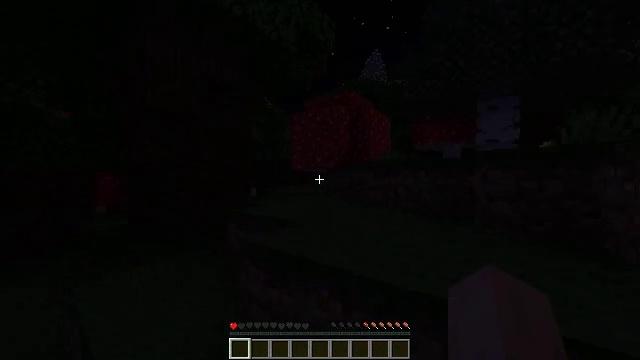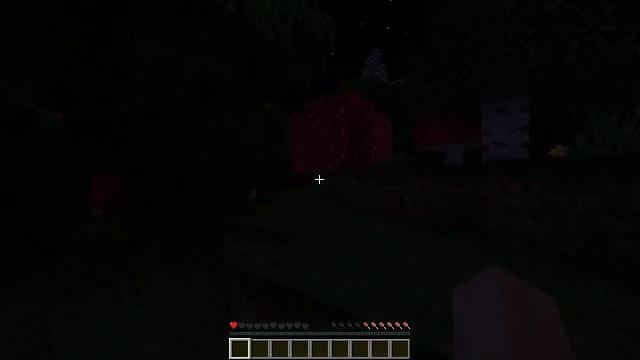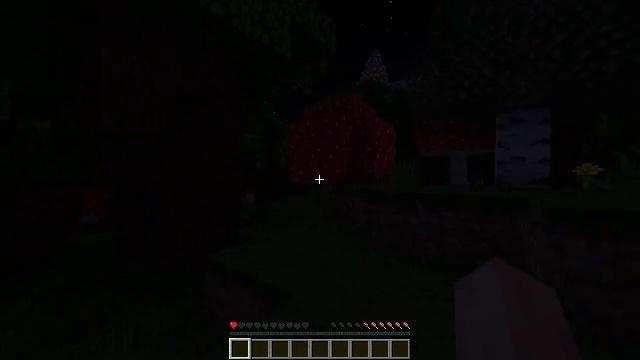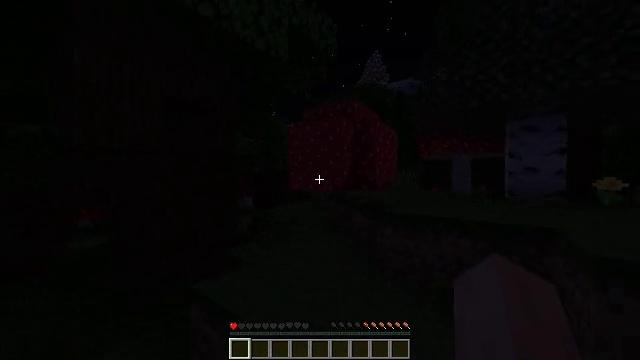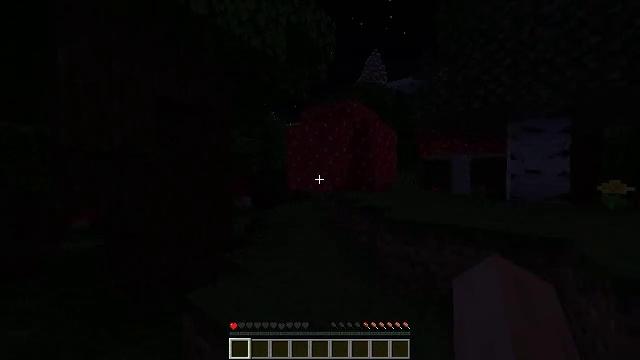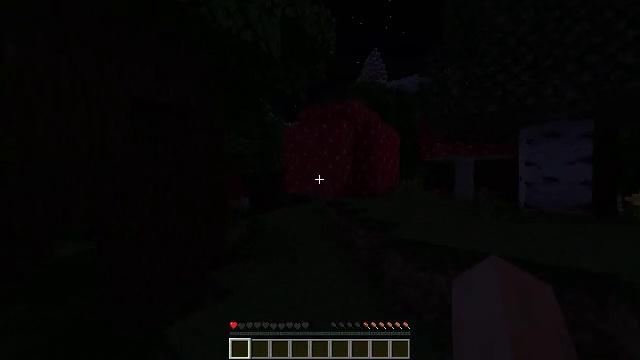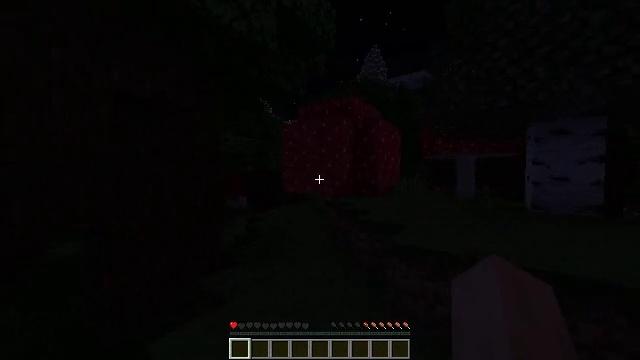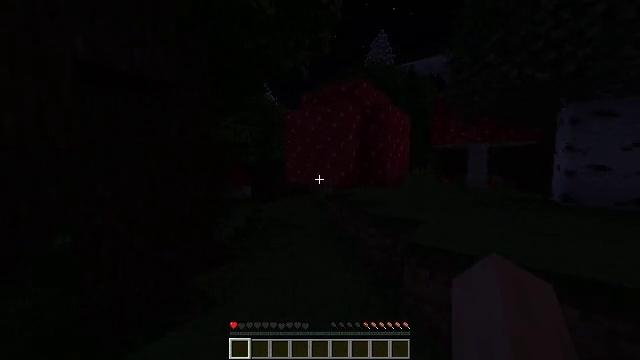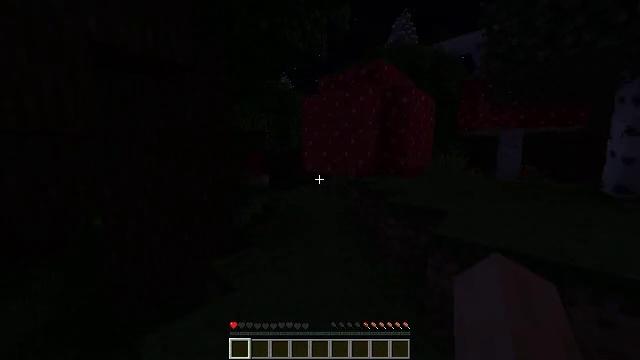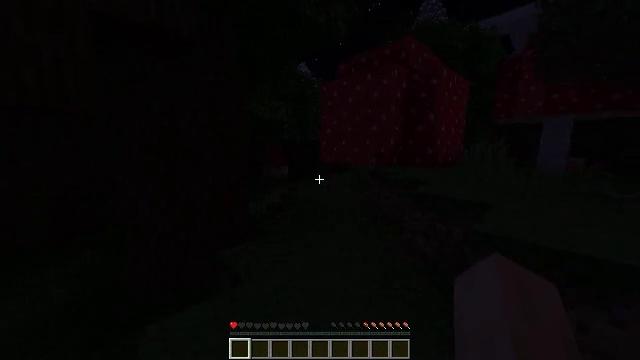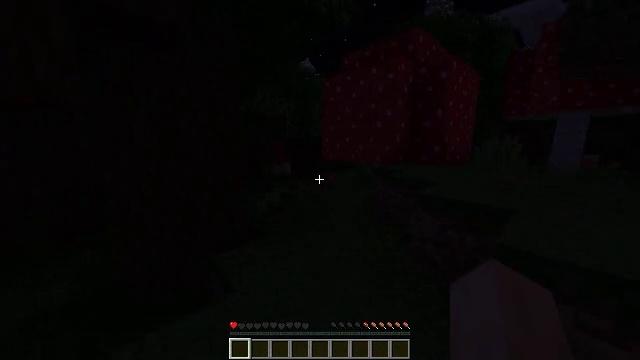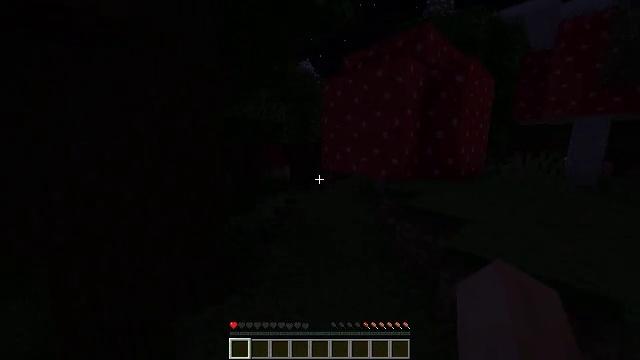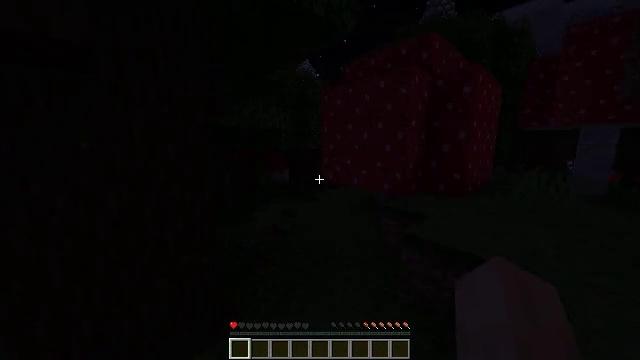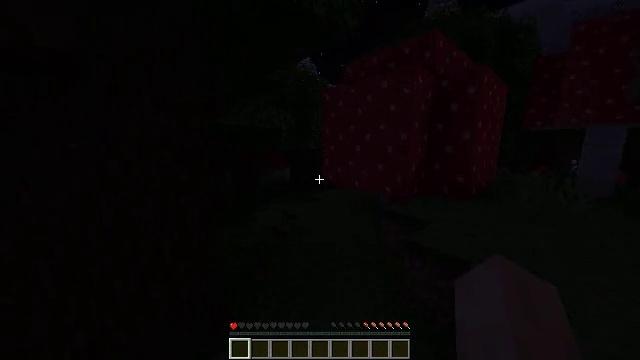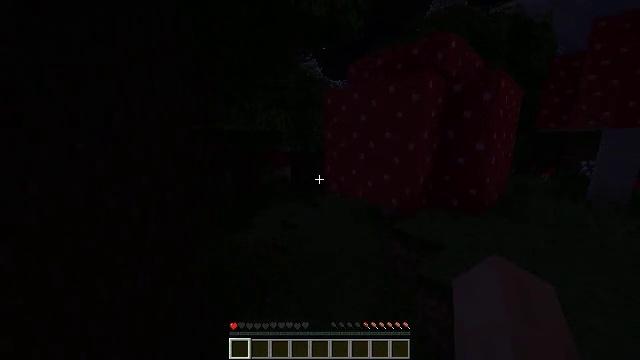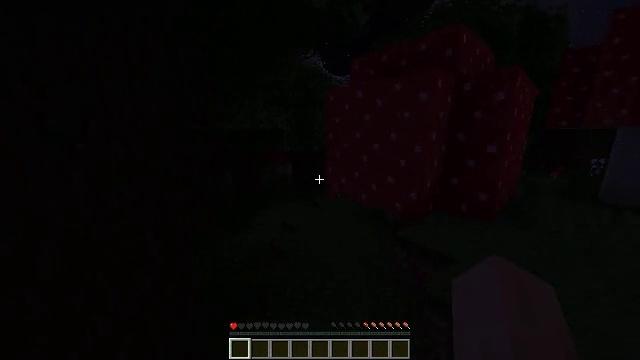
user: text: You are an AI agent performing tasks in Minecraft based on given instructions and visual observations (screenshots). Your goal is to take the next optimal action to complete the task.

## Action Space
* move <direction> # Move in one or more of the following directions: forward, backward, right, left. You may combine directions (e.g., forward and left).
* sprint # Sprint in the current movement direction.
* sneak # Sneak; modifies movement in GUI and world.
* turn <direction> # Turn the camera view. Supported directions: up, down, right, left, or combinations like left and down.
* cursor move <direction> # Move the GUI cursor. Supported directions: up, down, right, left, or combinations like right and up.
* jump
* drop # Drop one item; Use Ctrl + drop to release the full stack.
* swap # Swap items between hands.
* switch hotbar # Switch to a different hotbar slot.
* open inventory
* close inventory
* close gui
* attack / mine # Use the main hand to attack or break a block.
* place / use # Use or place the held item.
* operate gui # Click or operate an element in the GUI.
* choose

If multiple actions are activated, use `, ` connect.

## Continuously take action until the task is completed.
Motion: motion action
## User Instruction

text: Mine the red mushroom block in the forest.
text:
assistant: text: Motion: move forward, sprint, jump
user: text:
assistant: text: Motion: move forward, sprint, jump
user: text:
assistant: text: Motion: move forward, sprint, jump
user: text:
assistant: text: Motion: move forward, sprint, jump
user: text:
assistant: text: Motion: move forward, sprint, jump
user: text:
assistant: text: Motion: move forward, sprint, jump
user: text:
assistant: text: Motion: move forward, sprint, turn left and down, jump
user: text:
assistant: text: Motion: move forward, sprint, turn left and down, jump
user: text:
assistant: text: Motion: move forward, sprint, turn left and down, jump
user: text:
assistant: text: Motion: move forward, sprint, turn left, jump
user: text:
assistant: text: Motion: move forward, sprint, jump
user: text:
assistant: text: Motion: move forward, sprint, jump
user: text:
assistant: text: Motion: move forward, sprint
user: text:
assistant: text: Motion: move forward, sprint
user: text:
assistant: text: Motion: move forward, sprint, turn down
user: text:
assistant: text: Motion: move forward, sprint
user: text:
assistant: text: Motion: move forward, sprint
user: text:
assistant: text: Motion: move forward, sprint
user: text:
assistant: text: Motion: move forward, sprint
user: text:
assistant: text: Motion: move forward, sprint
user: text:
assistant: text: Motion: move forward, sprint, turn right and up
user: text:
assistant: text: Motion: move forward, sprint, turn right and up
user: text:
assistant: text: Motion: move forward and move left, sprint, turn right and up
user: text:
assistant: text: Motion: move forward and move left, sprint, turn right, attack / mine
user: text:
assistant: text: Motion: move forward and move left, sprint, attack / mine
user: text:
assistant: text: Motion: move forward and move left, sprint, turn right, attack / mine
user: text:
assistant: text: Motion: move forward and move left, sprint, turn right and up, attack / mine
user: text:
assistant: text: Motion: move forward and move left, sprint, turn right
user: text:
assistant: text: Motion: move forward, sprint, attack / mine
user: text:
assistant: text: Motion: move forward, attack / mine